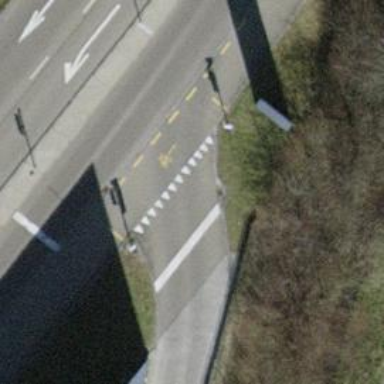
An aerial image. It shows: Crossing with traffic signals.